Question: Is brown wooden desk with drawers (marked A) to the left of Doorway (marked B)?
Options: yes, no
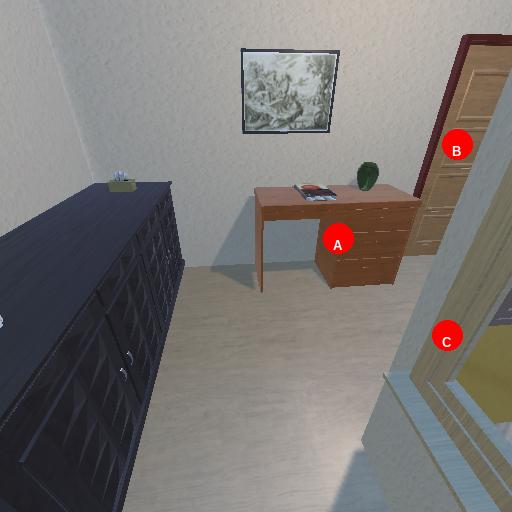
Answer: yes